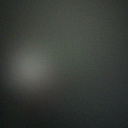
Screen state: off